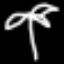
Label: palm tree